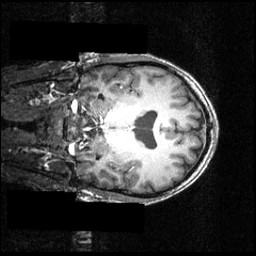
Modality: T1w
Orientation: coronal
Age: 25
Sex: male
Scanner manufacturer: siemens
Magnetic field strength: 3.951 T
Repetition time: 1.5 s
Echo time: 0.00335 s